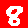
Digit: 8